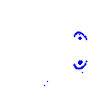
Particle: electron